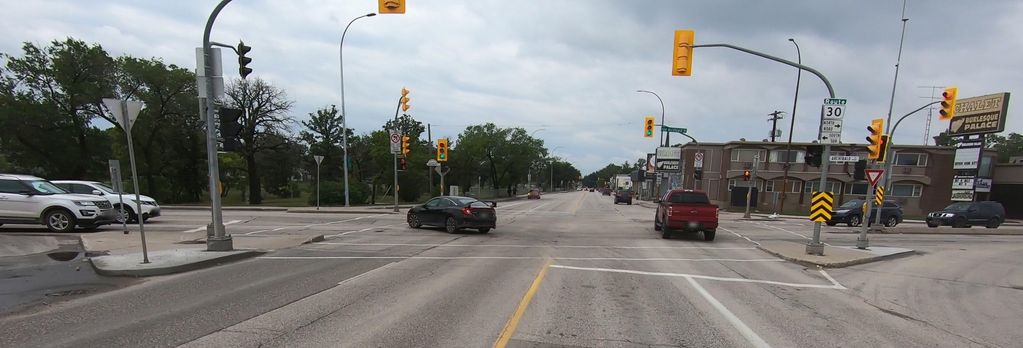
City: winnipeg